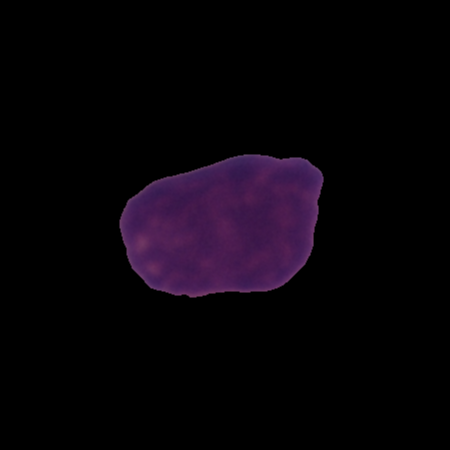
Label: healthy